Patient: sex M, age 57
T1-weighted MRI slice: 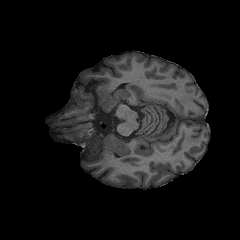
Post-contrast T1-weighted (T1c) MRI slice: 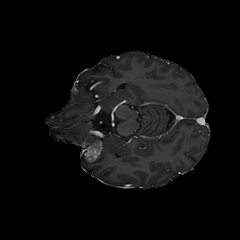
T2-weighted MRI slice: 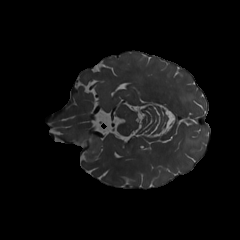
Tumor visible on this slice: yes
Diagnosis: Glioblastoma, IDH-wildtype
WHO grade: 4